Interaction volume radius: 5 \u00c5
Interaction volume height: 10 \u00c5
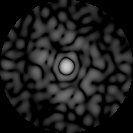
Disorder parameter: 0.7728